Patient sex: M
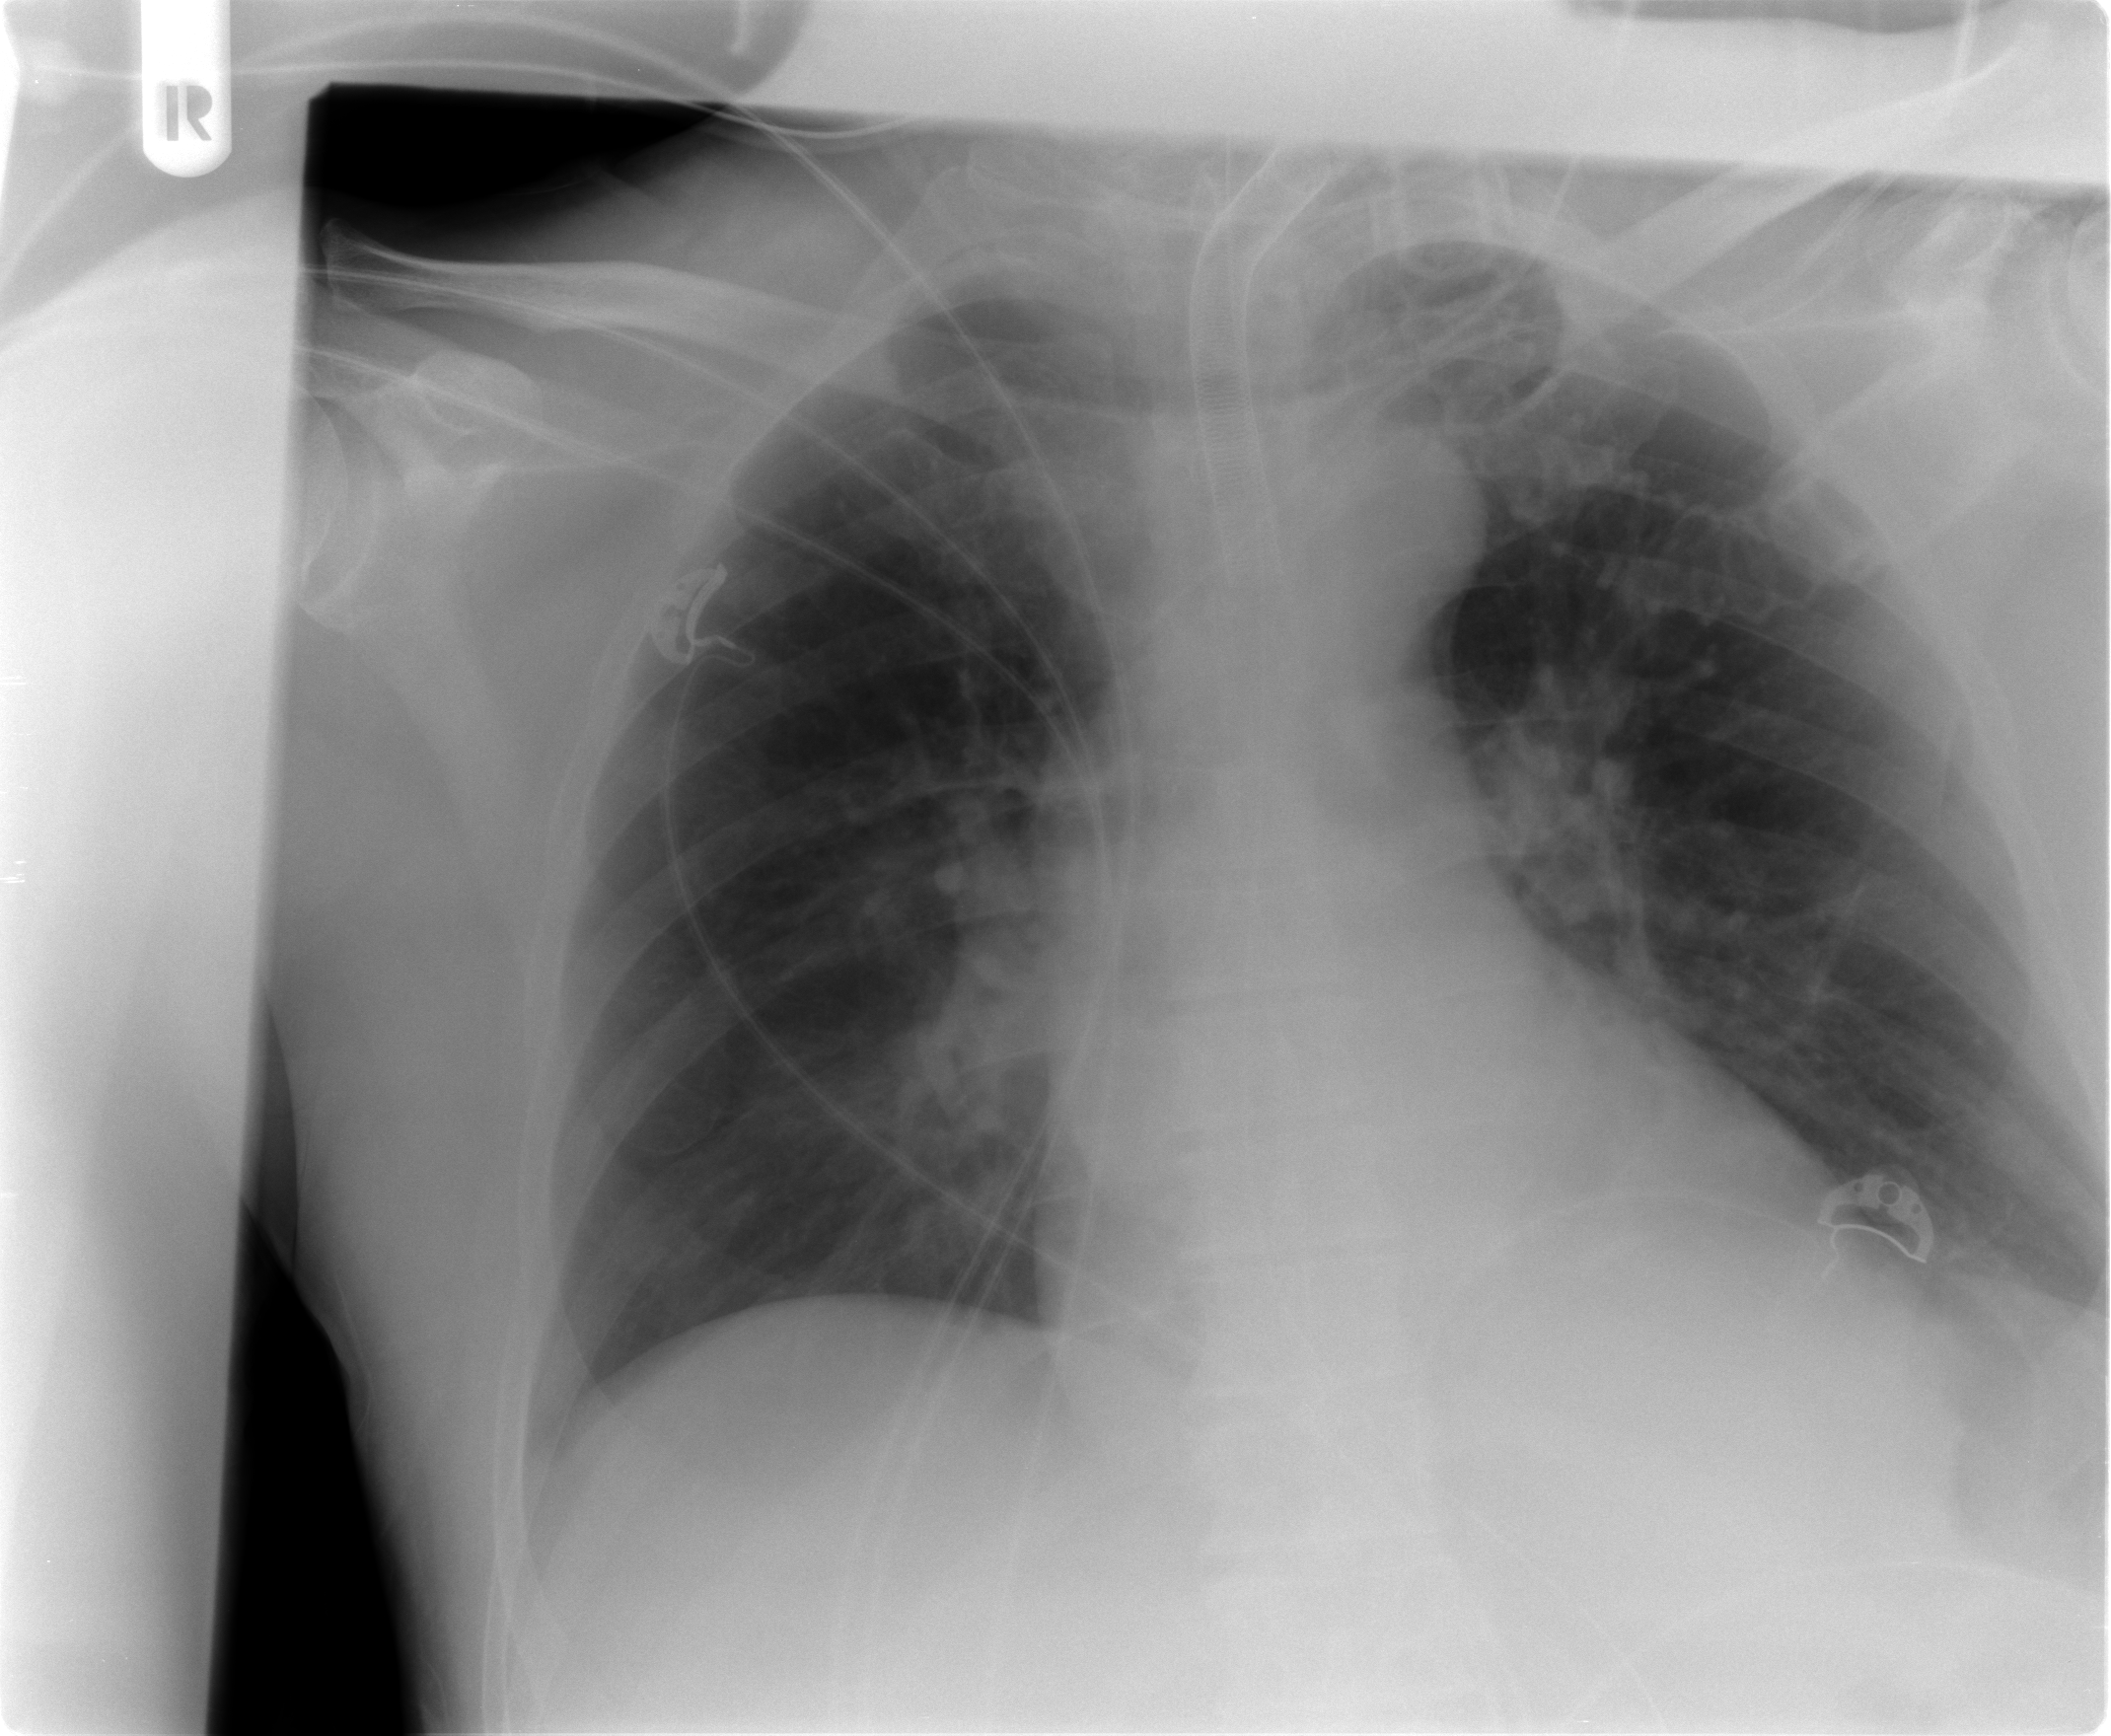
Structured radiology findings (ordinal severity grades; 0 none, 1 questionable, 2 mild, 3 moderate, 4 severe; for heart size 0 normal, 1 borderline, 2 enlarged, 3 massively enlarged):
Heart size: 0
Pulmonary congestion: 2
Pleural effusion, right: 0
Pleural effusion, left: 0
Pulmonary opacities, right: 0
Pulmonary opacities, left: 0
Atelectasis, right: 0
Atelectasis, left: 2